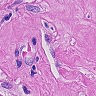
Metastatic tissue present: yes